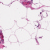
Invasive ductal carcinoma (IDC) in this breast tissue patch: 0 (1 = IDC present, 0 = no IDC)